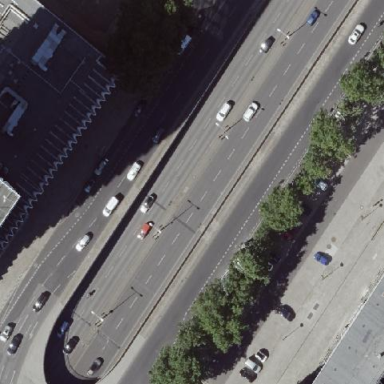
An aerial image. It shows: Traffic island with concrete surface.